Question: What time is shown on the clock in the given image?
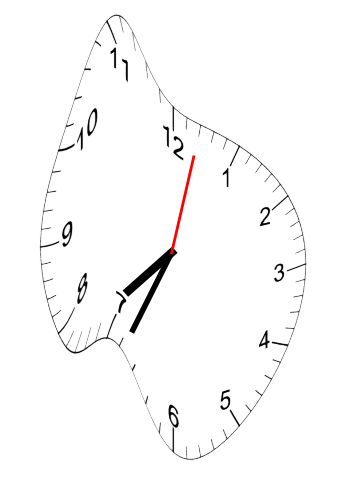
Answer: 07:34:02